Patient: sex M, age 61
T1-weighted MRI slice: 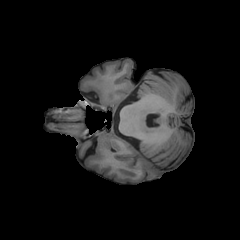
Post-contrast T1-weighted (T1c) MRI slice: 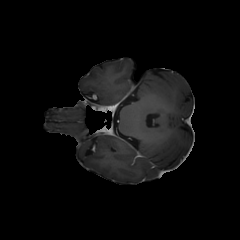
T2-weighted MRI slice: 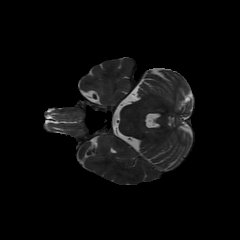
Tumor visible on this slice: no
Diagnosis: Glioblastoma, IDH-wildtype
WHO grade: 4